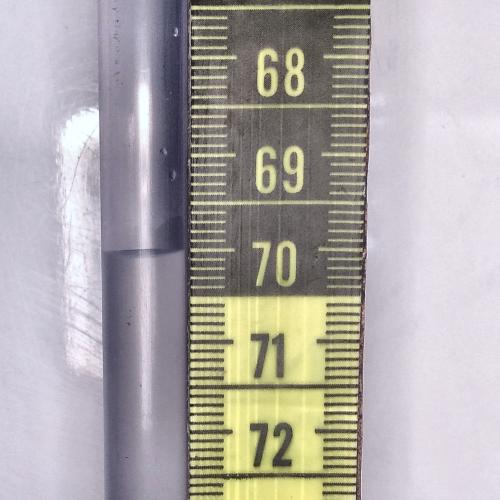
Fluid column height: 70.0 cm